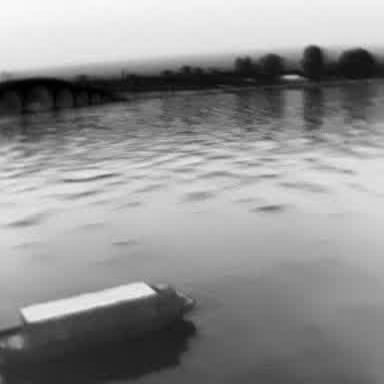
There is a fishing_boat in the infrared image.